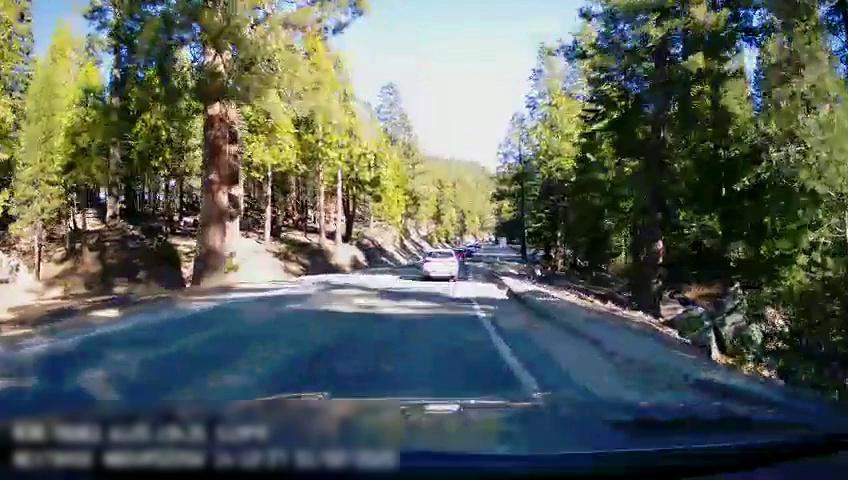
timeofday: Day
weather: Sunny
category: Drivable Space
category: Vehicles | SUV
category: Lanes | Current Lane
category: Lanes | Alternate Lane